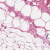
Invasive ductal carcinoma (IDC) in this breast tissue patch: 0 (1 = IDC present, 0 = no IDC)